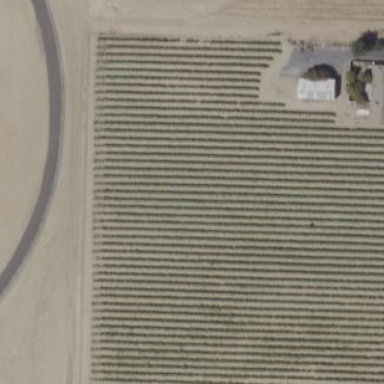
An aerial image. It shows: Beautiful vineyard in the countryside.